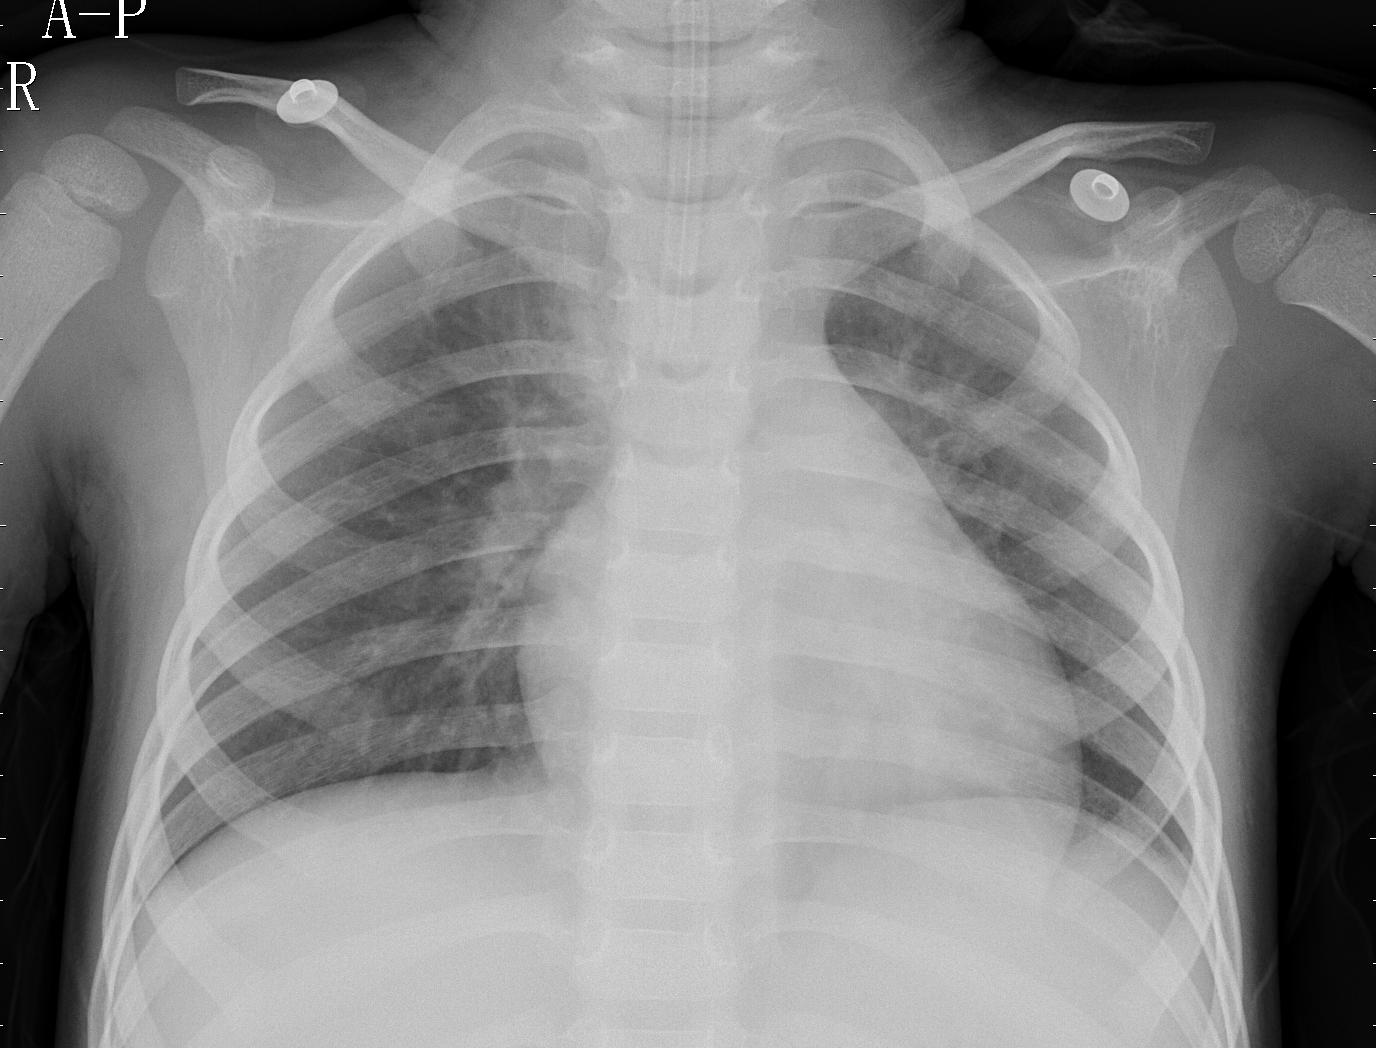
Diagnosis: PNEUMONIA